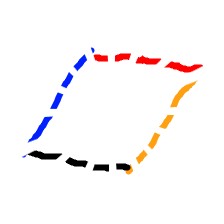
Shape: parallelogram